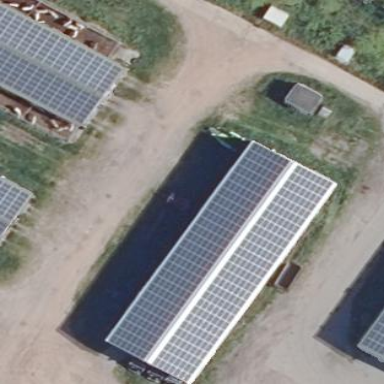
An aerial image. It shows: Solar-powered generator at farm auxiliary building. The generator is small installation using solar photovoltaic panels.